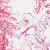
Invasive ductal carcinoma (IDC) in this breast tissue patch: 0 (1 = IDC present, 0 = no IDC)